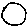
Label: circle